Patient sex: M
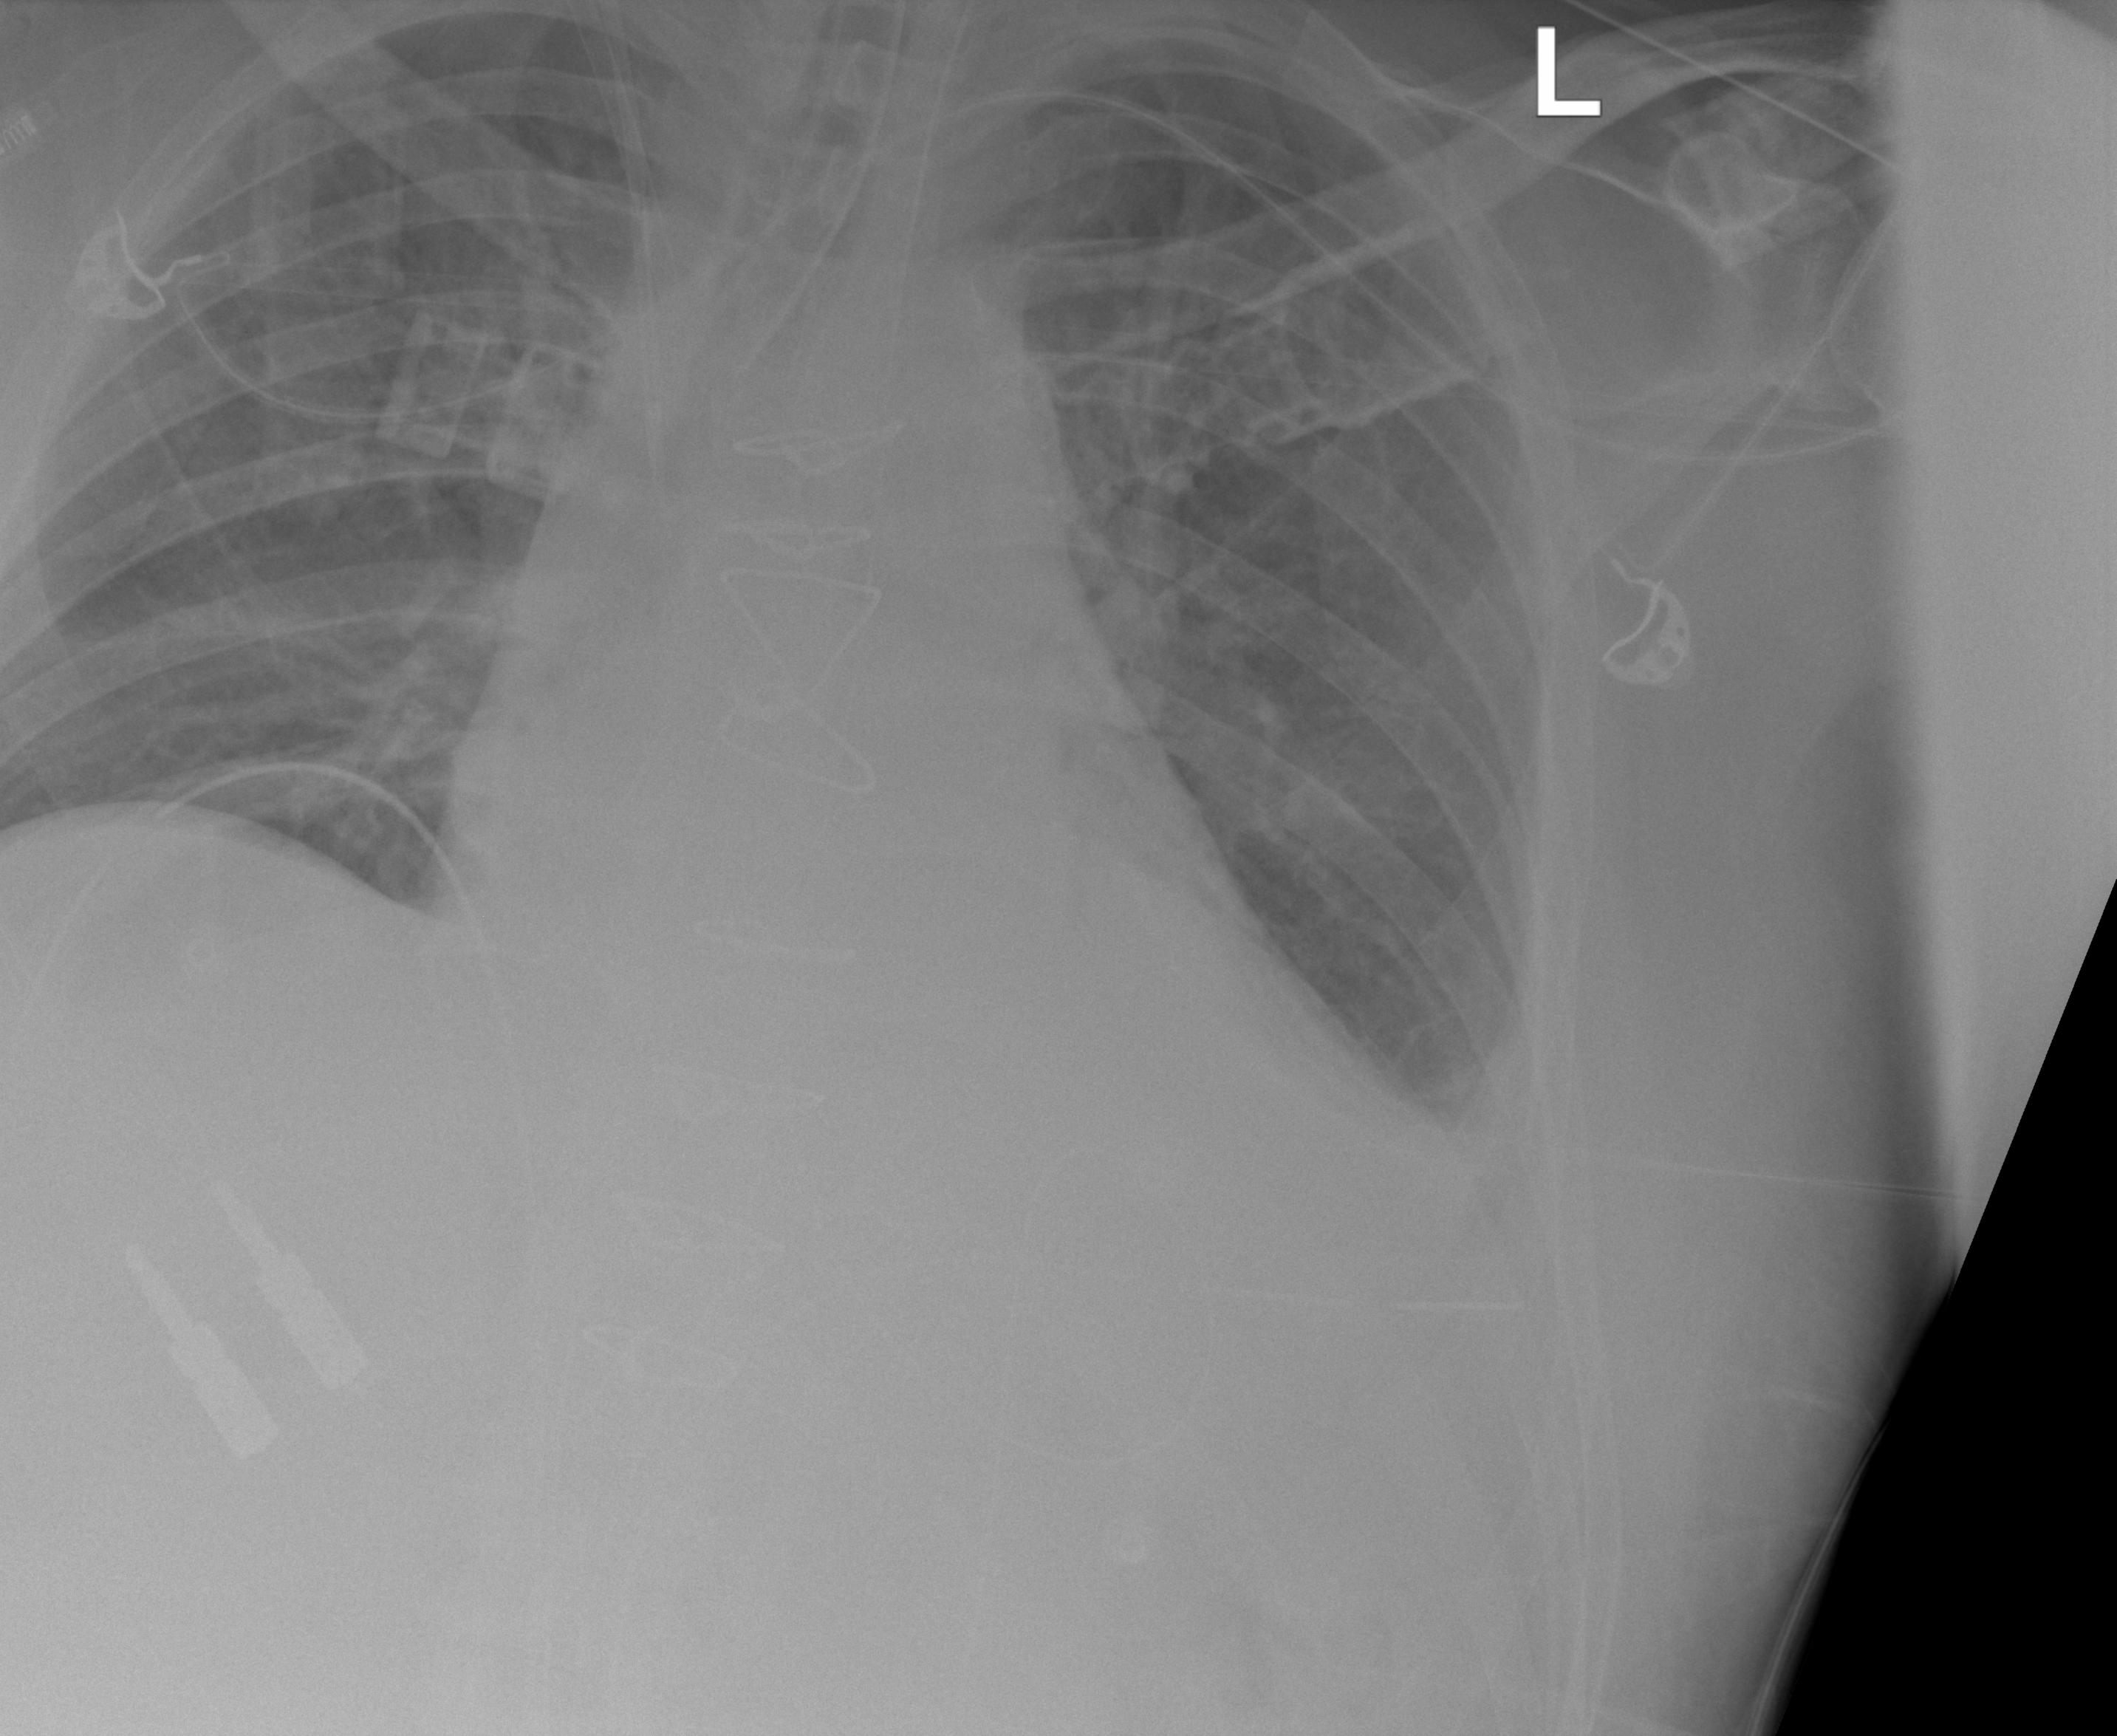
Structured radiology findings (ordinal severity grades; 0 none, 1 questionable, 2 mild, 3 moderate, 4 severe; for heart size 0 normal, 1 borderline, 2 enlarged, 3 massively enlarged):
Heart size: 1
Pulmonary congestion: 0
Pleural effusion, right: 0
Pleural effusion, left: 2
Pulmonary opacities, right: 0
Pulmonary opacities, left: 0
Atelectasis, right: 0
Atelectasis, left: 0